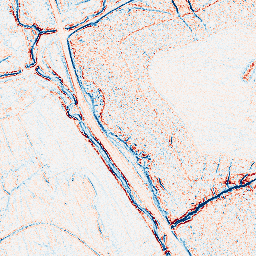
Category: edge_preserving
Decomposition family: bilateral
Decomposition parameters: d: 5
sigma_color: 25
sigma_space: 25
Upsampling method: regularized
Upsampling parameters: scale: 4
lambda_reg: 0.001
Upsampling scale: 4